Question: I have an application which use plugins. Each plugin is developped following MVVM, so I have a View, binded to a View-Model inside. like the following picture:

In my application I have a Designer, when I add any ViewModel in my ViewModels list, its view will appear in the Designer.
My question is:
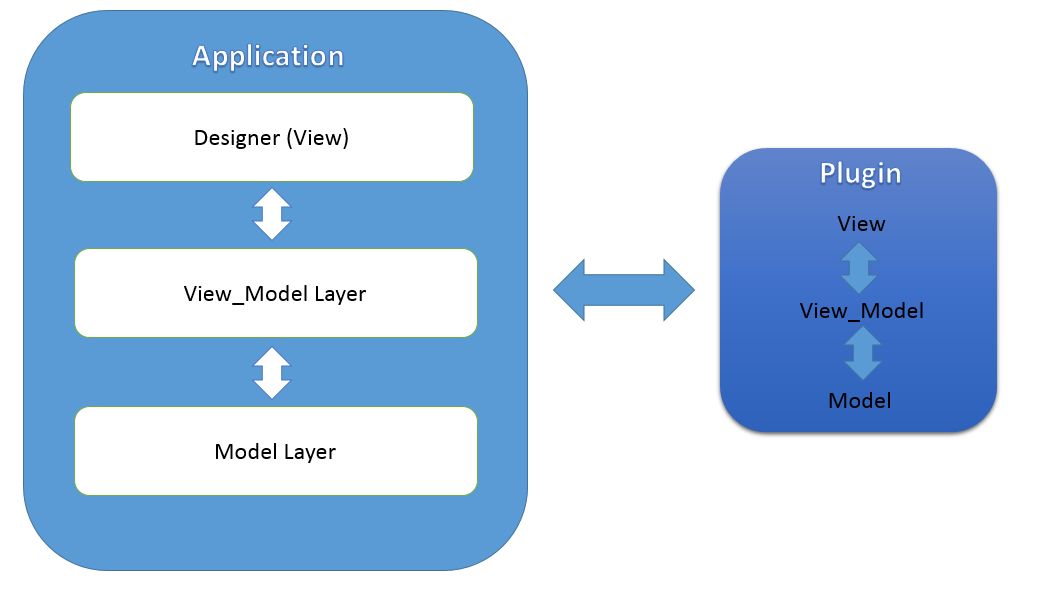
Answer: This is an interesting question... and like always there are many ways to accomplish it.
It depends what your plugins are.
If the plugin is more integrated and not so isolated. You should think about some 'Factory' classes which are for example named like 'ViewResolver' or 'ViewModelResolver'. They can take parameters like the 'name as string', 'a type', a 'type of an interface' or work by conventions.
Purpose is to find the VM for a view and vice versa as a central service. This service should also locate plugin VM or import them for example with MEF.
For more info's google on view-first, viewmodel-first, view viewmodel marriage, etc.
Or
If your plugins are fully fleshed out components which run independently. I would suggest your host application should have in its viewmodel a list of components which are the plugins. So the Model will be a Component no matter if it contains the view and everything else because of the hosting app is to manage the components. So you would have an ObservableCollection which are bound to content control. The <URL> can then host the plugin as a whole.
These are two possible ways... like I mentioned above there is no "the" way in mvvm and it always depends on your use cases...
But I hope this guides you in the right direction...
HTH